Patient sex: M
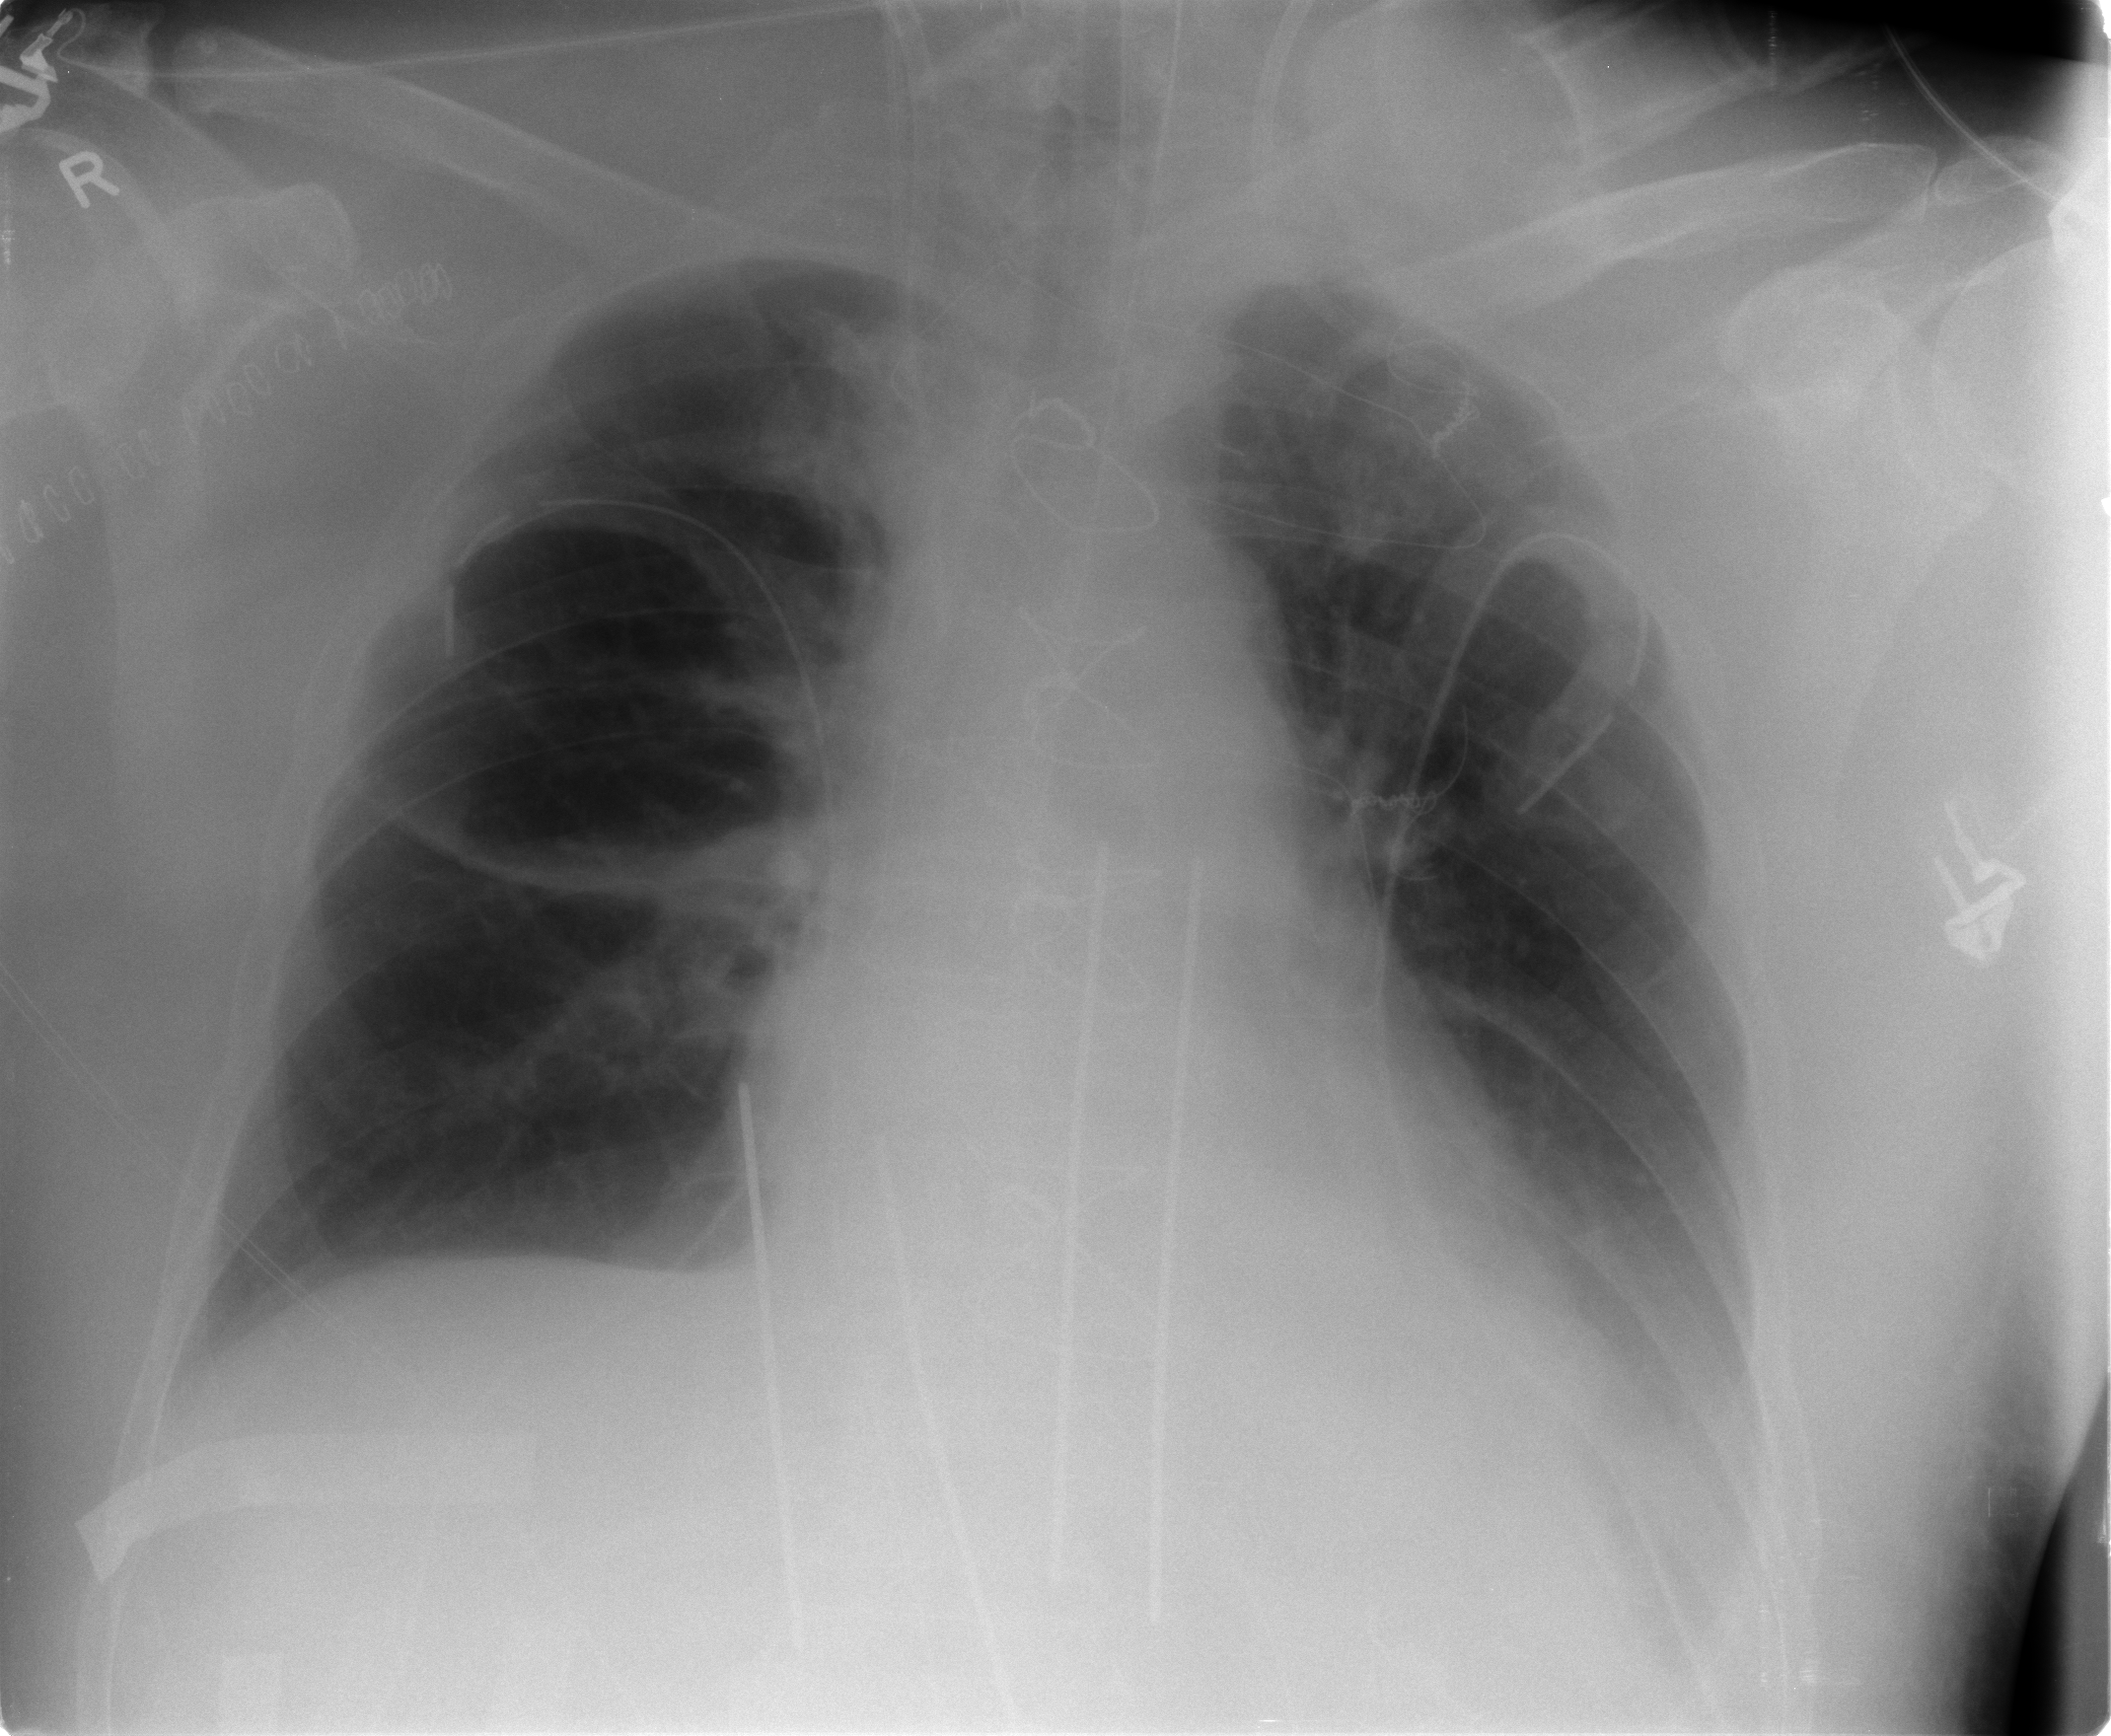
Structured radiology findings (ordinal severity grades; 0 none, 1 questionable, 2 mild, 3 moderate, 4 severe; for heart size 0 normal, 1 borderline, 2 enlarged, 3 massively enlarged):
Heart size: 1
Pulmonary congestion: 2
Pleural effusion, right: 0
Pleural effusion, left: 2
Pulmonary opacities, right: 0
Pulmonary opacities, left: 0
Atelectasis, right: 2
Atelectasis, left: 2